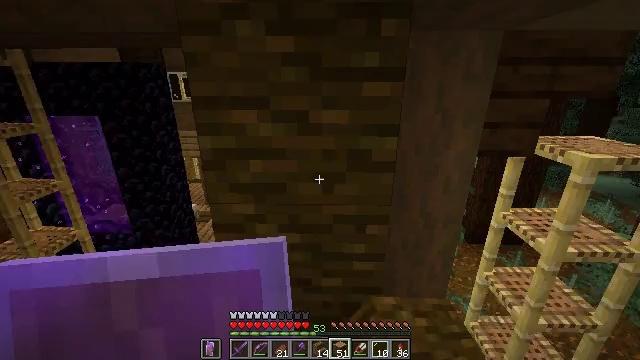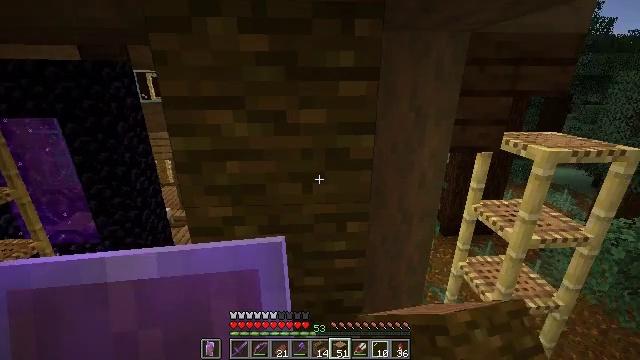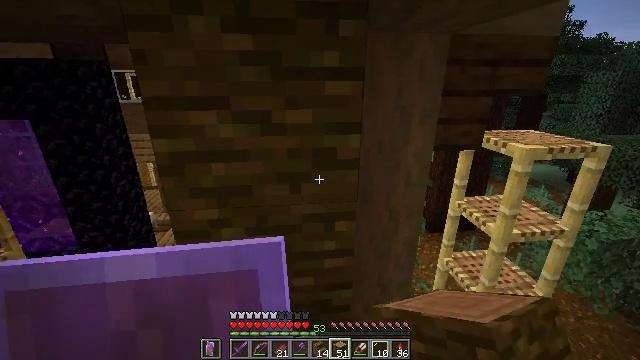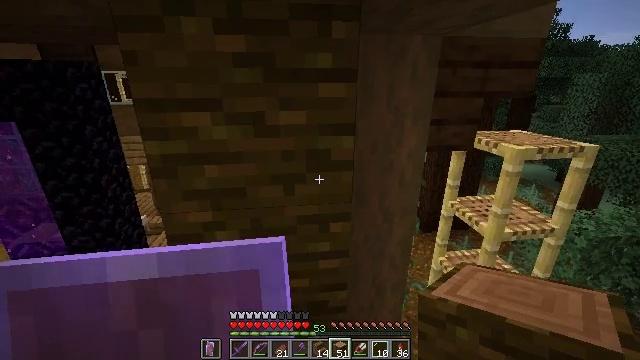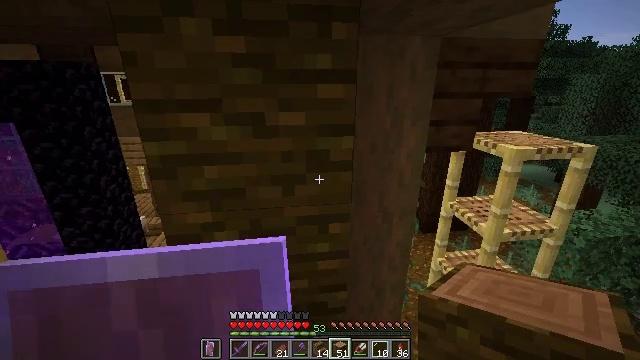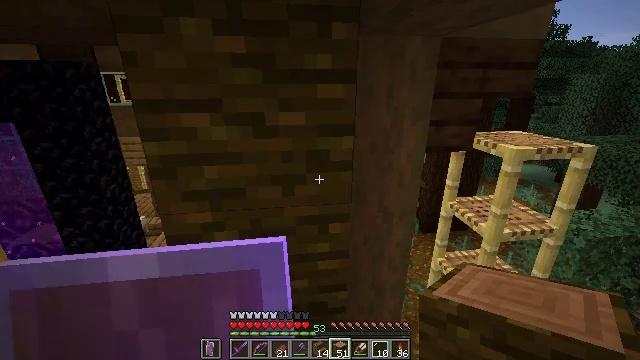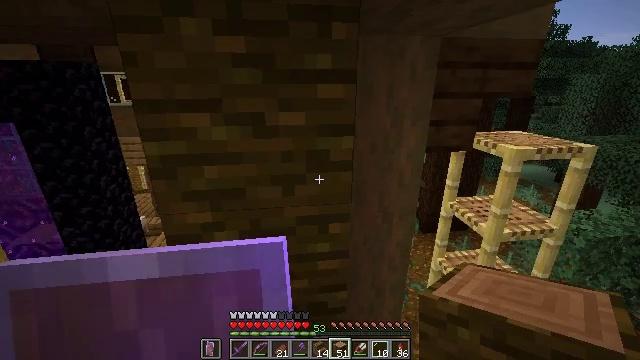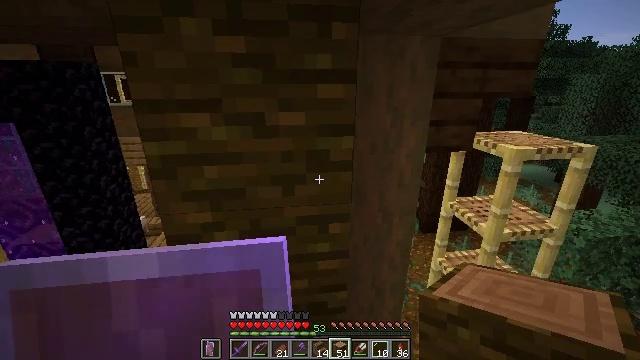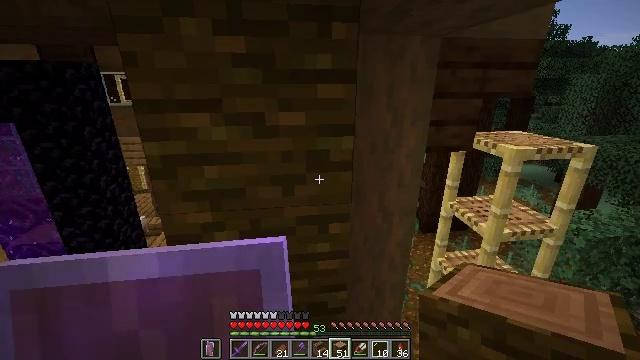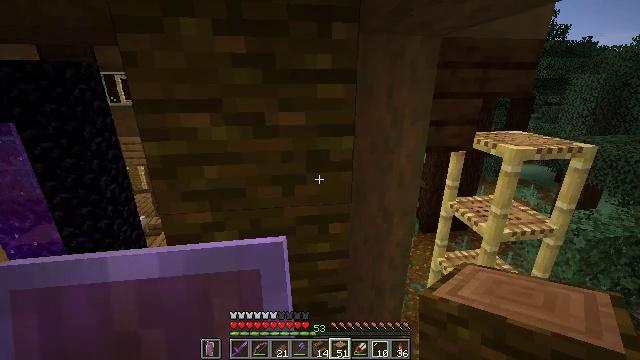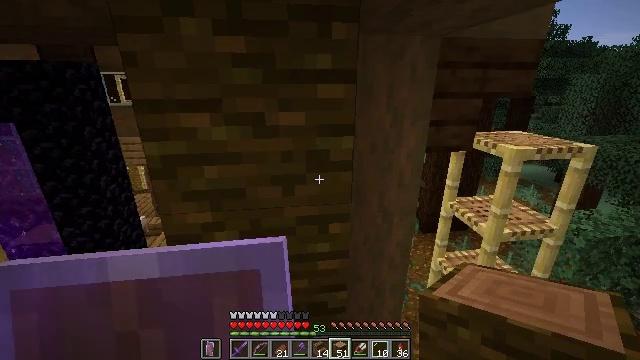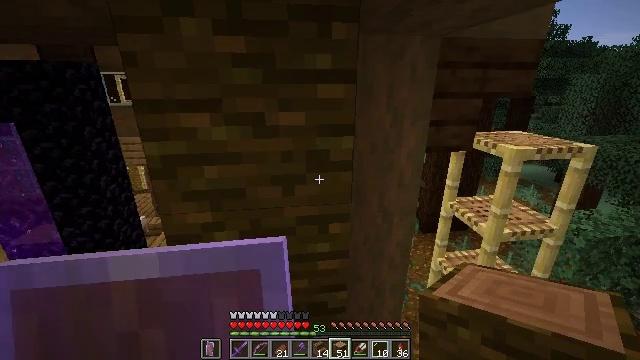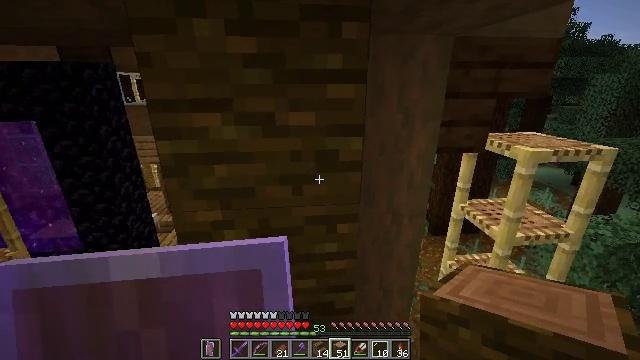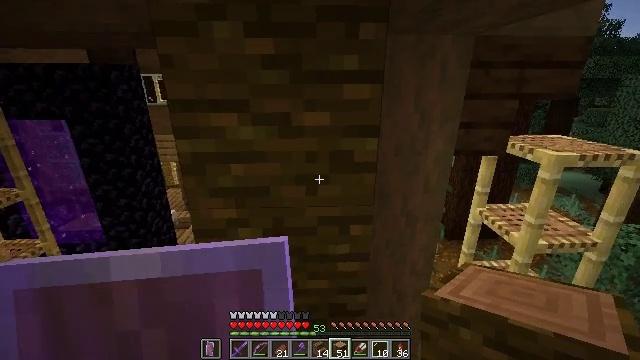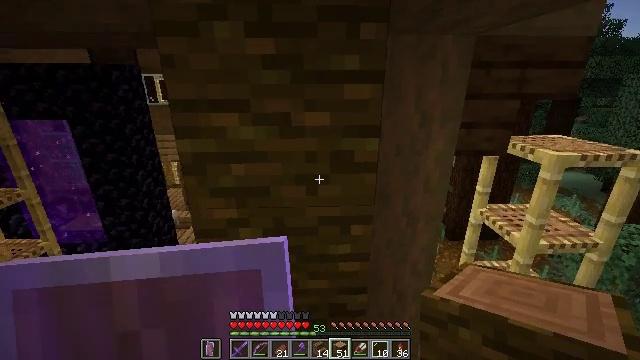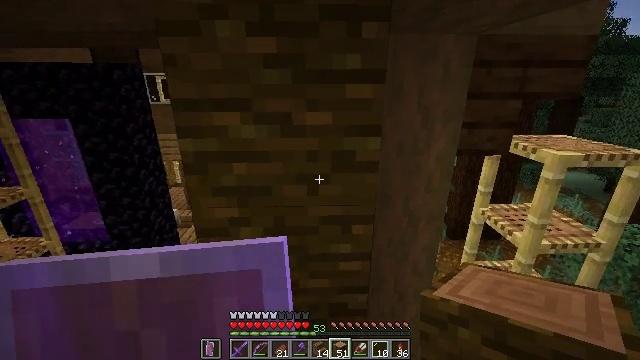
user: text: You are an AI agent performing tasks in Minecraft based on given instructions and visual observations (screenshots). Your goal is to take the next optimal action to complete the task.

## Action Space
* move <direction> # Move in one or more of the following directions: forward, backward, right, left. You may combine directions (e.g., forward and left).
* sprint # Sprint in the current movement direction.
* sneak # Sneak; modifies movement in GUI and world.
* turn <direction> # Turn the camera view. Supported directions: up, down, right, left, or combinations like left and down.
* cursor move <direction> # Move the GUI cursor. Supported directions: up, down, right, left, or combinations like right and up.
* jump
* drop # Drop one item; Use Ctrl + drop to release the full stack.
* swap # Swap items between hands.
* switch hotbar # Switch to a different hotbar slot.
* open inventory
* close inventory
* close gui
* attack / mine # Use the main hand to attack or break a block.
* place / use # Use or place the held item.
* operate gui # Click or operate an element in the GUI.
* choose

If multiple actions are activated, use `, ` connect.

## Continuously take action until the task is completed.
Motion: motion action
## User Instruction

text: Harvest the jungle log from the tree trunk.
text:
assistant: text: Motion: turn right
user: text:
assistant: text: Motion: turn right
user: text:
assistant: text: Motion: turn right
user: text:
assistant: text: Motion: no_op
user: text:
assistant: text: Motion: no_op
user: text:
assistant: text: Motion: no_op
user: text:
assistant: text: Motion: no_op
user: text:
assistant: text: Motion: no_op
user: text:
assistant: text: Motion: no_op
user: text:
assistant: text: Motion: no_op
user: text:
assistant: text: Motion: no_op
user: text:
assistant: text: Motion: turn left
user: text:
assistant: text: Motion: turn left
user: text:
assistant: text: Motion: no_op
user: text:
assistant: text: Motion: sneak
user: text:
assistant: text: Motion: sneak, turn left
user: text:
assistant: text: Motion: sneak
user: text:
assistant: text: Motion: sneak
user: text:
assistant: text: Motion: move forward, sneak
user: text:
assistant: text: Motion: move forward, sneak
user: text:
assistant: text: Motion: move forward, sneak, turn up
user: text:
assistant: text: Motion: move forward, sneak
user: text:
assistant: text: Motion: move forward, sneak
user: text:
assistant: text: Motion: move forward, sneak
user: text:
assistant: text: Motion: move forward, sneak
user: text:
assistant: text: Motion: move forward, sneak
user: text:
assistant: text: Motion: move forward, sneak
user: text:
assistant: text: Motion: move forward, sneak
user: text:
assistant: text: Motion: move forward, sneak
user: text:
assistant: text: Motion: move forward, sneak